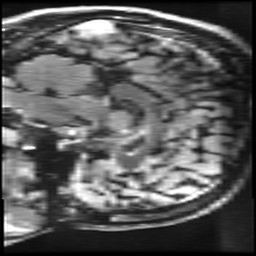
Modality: FLAIR
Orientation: sagittal
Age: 20
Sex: male
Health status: healthy
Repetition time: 12 s
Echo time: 0.09782 s